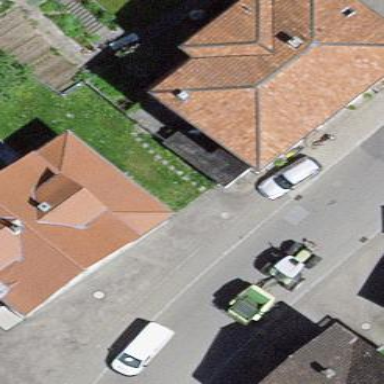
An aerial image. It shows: Residential building.